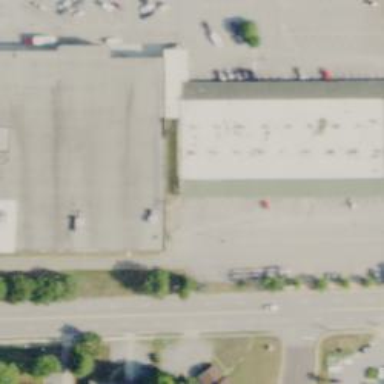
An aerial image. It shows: Retail building.